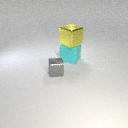
large cyan rubber cube behind small gray metal cube